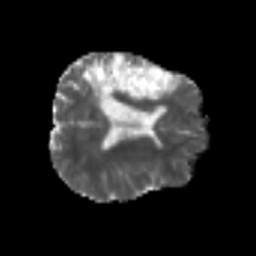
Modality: MD
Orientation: axial
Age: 54
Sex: male
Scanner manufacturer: siemens
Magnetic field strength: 3 T
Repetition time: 5.6 s
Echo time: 0.082 s